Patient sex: F
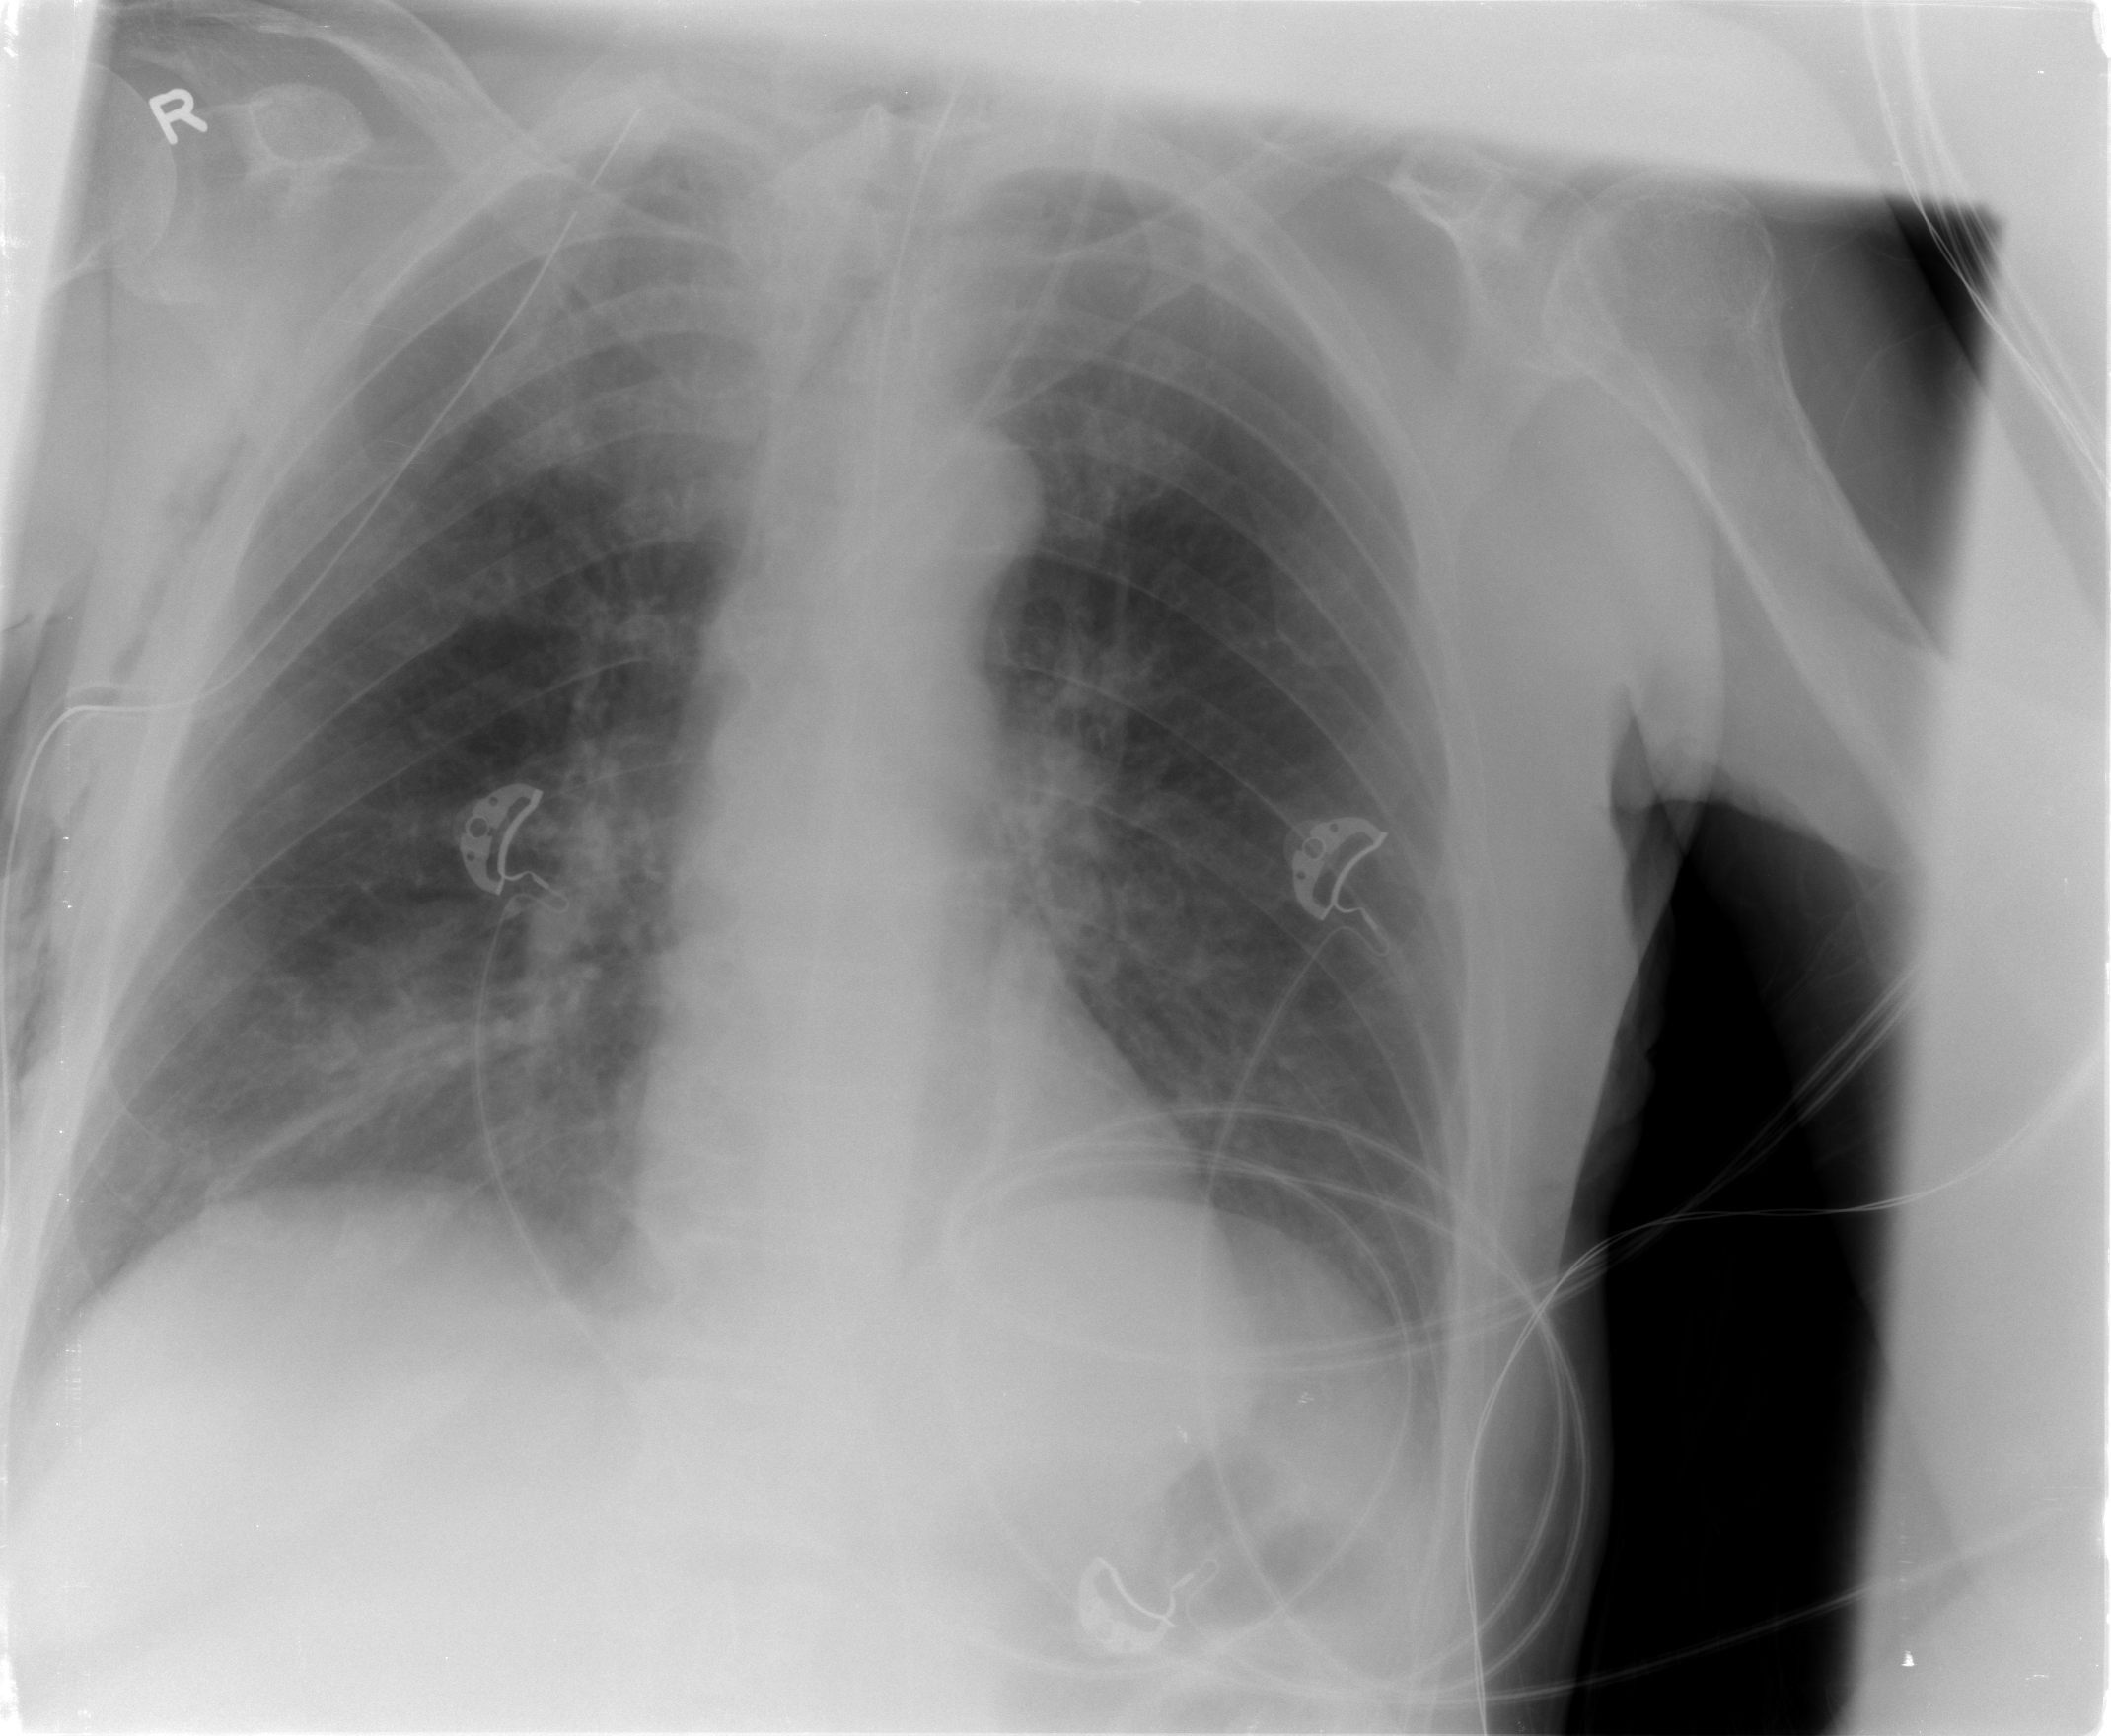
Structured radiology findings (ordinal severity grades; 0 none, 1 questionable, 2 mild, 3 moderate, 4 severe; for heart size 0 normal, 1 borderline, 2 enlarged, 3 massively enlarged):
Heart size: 0
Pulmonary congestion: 0
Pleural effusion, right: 0
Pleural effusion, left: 0
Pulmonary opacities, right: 0
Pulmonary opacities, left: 0
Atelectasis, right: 2
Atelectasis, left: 0